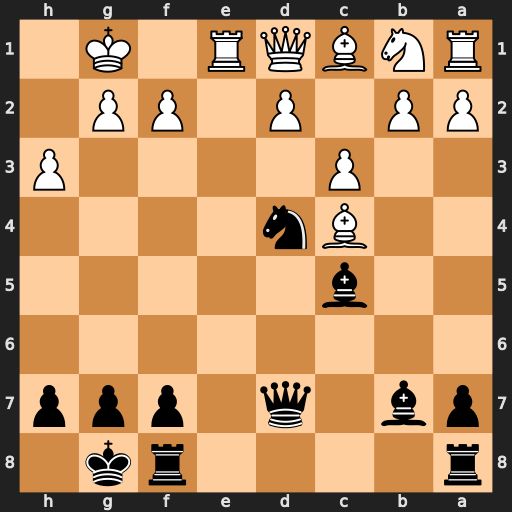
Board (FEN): r4rk1/pb1q1ppp/8/2b5/2Bn4/2P4P/PP1P1PP1/RNBQR1K1
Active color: b
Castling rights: -
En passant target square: -
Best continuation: Nf3+ Qxf3 Bxf3